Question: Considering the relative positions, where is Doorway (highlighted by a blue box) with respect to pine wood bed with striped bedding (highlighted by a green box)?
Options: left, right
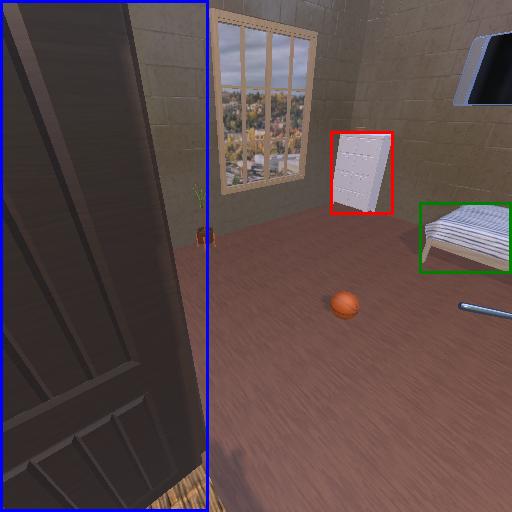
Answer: left